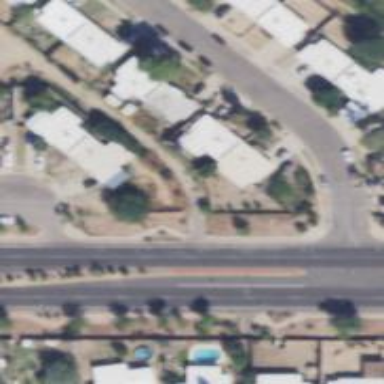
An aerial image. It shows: Alleyway designated as service road.